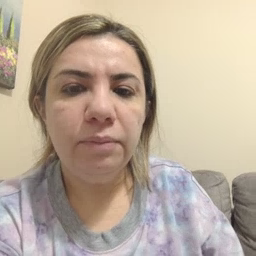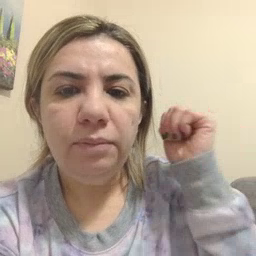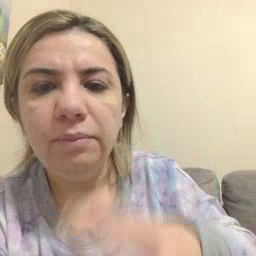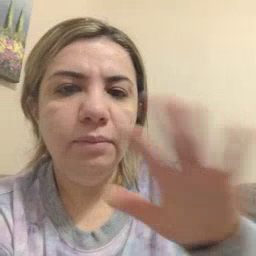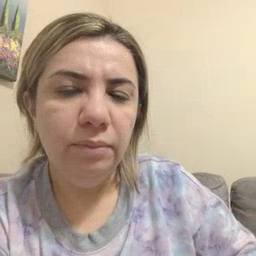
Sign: backyard